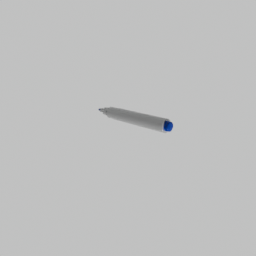
Label: tools